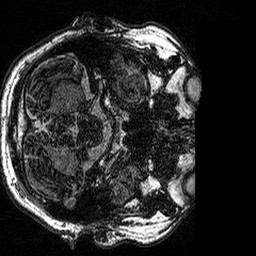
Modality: MP2RAGE
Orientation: axial
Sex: male
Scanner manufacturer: siemens
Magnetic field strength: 3 T
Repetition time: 5 s
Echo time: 0.00292 s